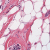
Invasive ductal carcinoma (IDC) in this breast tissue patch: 1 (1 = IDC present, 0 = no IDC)